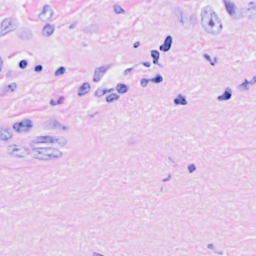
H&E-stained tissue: Breast